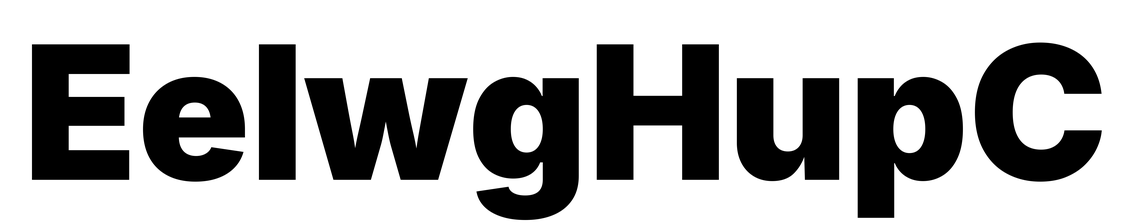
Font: Inter_Black